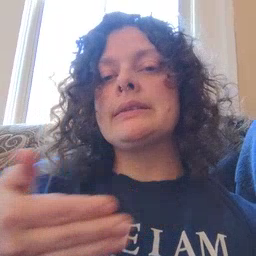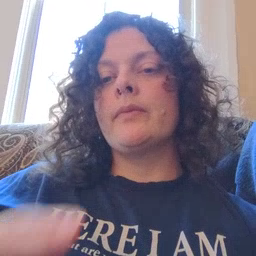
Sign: kitty